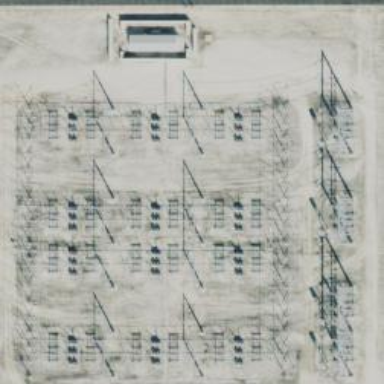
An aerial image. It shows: Switch for power supply.